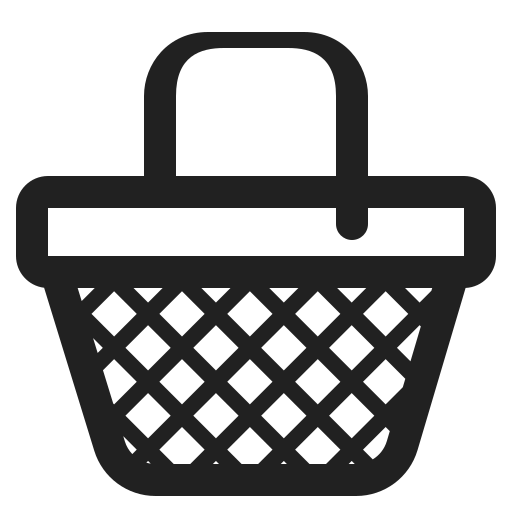
basket high contrast